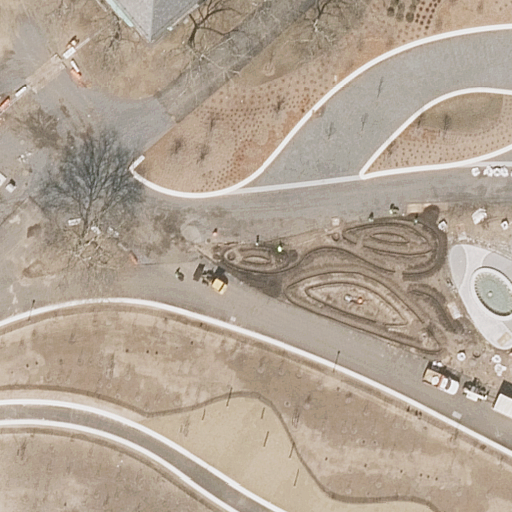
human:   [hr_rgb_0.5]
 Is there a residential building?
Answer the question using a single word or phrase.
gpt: yes

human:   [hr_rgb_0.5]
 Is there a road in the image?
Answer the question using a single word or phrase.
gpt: yes

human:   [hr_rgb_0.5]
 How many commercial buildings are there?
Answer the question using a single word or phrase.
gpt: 0

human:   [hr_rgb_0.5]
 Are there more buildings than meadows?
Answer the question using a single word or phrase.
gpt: no

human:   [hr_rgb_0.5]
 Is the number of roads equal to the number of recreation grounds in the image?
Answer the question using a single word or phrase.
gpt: no

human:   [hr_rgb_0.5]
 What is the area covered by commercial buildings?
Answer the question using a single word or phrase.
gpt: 0m2

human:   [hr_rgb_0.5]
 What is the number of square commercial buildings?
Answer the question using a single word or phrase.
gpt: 0

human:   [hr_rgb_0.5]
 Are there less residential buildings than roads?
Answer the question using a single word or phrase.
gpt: yes

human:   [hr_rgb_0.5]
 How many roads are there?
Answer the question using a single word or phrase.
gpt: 7

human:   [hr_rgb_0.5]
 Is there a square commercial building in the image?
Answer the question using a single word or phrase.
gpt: no

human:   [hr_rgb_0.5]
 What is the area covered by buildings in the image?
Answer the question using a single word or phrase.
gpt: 1343m2

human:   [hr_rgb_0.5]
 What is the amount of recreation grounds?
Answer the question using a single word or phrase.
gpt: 1

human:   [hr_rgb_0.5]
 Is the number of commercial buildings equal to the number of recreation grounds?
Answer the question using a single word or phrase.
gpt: no

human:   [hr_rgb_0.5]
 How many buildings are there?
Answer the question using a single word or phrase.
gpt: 1

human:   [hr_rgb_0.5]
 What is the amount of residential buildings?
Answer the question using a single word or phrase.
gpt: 1

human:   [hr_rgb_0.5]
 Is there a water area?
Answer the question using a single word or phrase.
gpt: no

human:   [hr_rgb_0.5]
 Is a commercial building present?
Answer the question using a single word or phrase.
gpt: no

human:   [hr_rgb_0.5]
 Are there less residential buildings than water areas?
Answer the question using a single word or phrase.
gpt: no

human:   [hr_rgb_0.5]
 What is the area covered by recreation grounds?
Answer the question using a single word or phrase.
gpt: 608m2

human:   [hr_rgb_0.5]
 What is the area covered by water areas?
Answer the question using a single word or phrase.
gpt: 0m2

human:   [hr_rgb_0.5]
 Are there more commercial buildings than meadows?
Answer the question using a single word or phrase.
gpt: no

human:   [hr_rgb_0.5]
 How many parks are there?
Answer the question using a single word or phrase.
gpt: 1

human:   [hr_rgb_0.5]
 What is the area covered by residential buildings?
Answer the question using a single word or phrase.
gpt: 1343m2

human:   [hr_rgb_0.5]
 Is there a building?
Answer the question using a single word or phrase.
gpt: yes

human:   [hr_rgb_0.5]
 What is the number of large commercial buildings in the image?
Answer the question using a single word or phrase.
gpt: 0

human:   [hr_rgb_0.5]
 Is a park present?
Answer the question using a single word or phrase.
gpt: yes

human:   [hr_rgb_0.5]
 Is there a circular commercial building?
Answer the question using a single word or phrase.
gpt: no

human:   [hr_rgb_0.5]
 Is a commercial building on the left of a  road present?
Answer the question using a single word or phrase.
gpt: no

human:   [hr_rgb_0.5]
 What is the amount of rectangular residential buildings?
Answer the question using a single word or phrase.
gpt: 0

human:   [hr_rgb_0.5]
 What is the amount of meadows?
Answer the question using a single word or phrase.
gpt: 1

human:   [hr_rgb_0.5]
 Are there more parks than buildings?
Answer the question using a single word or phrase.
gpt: no

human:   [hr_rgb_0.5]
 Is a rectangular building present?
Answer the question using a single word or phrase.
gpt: no

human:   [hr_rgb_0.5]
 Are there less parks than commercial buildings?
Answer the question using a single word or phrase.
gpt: no

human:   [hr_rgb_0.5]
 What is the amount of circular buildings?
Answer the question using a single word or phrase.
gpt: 0

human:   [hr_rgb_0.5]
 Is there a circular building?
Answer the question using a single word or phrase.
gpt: no

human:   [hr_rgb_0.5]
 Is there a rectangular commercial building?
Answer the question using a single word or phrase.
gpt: no

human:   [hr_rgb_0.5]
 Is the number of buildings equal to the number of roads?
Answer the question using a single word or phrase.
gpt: no

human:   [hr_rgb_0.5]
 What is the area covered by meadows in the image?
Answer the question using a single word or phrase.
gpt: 494m2

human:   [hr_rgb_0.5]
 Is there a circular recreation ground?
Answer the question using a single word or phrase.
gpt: no

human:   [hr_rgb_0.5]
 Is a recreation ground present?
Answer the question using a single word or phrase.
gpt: yes

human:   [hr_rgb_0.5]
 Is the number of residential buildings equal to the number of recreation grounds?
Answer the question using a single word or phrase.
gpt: yes

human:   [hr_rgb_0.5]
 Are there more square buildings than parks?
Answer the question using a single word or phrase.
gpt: no

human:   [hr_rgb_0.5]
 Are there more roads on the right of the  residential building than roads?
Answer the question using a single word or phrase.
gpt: no

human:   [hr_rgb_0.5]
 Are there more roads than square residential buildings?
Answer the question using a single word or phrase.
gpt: yes

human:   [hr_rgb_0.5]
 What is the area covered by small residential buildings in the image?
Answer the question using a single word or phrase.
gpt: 0m2

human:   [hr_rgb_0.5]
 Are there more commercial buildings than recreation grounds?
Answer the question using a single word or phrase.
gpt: no

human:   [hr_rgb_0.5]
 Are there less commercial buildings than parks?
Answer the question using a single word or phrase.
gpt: yes

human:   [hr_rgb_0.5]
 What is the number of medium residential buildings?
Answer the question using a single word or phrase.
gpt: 0

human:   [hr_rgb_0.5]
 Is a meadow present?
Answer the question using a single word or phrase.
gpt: yes

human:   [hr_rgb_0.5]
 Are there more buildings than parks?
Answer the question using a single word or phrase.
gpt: no

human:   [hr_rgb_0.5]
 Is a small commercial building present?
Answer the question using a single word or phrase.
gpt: no

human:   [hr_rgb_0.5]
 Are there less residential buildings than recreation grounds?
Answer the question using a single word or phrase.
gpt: no

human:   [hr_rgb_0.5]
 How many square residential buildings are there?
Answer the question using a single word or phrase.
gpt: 0

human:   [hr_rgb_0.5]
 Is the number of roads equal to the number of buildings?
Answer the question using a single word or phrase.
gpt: no

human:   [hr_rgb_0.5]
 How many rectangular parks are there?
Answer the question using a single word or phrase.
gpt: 1

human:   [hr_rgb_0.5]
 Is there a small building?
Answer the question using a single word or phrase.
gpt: no

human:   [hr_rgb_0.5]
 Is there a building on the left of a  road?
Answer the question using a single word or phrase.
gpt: no

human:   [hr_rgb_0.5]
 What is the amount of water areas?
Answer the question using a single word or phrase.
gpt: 0

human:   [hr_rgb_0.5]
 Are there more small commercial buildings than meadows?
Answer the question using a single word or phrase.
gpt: no

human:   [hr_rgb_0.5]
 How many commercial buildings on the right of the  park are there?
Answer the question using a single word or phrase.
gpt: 0

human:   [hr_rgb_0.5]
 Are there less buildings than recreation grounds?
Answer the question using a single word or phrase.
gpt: no

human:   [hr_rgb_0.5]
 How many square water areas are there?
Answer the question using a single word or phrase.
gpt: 0

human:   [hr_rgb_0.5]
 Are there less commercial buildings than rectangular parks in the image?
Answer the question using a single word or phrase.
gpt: yes

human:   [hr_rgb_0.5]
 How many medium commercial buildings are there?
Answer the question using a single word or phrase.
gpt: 0